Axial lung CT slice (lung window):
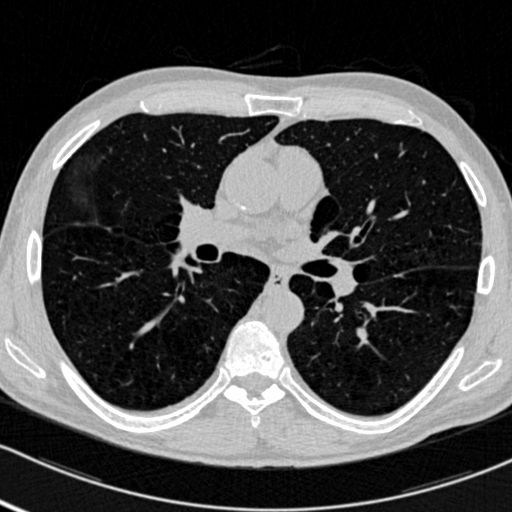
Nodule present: no